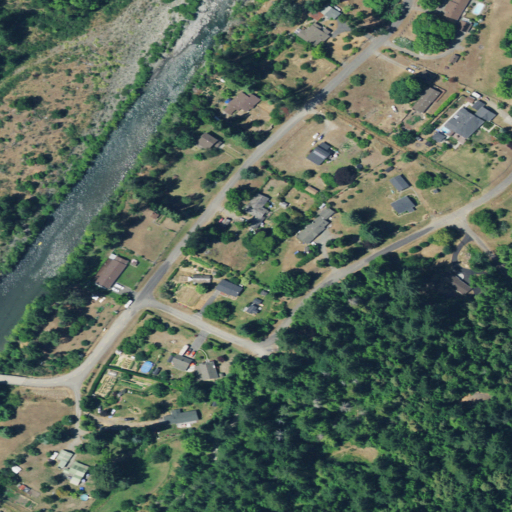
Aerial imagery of plain(s) in California named Petty Flat containing open development, shrub, evergreen forest, grassland, low intensity development, mixed forest, herbaceous wetlands, and barren land